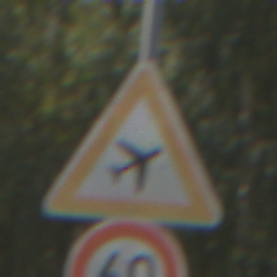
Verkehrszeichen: FlugbetriebLinks
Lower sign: Geschwindigkeit60
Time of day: Midday
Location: Outdoor (Nature)
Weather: Clear
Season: Summer
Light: Natural